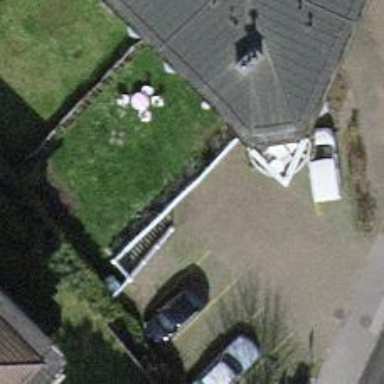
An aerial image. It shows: Parking entrance.